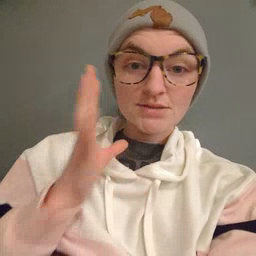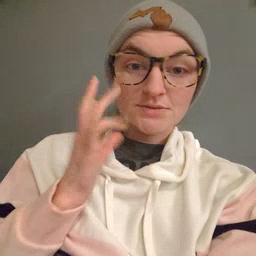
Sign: cat